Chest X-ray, PA view. Patient: 56 years old, sex F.
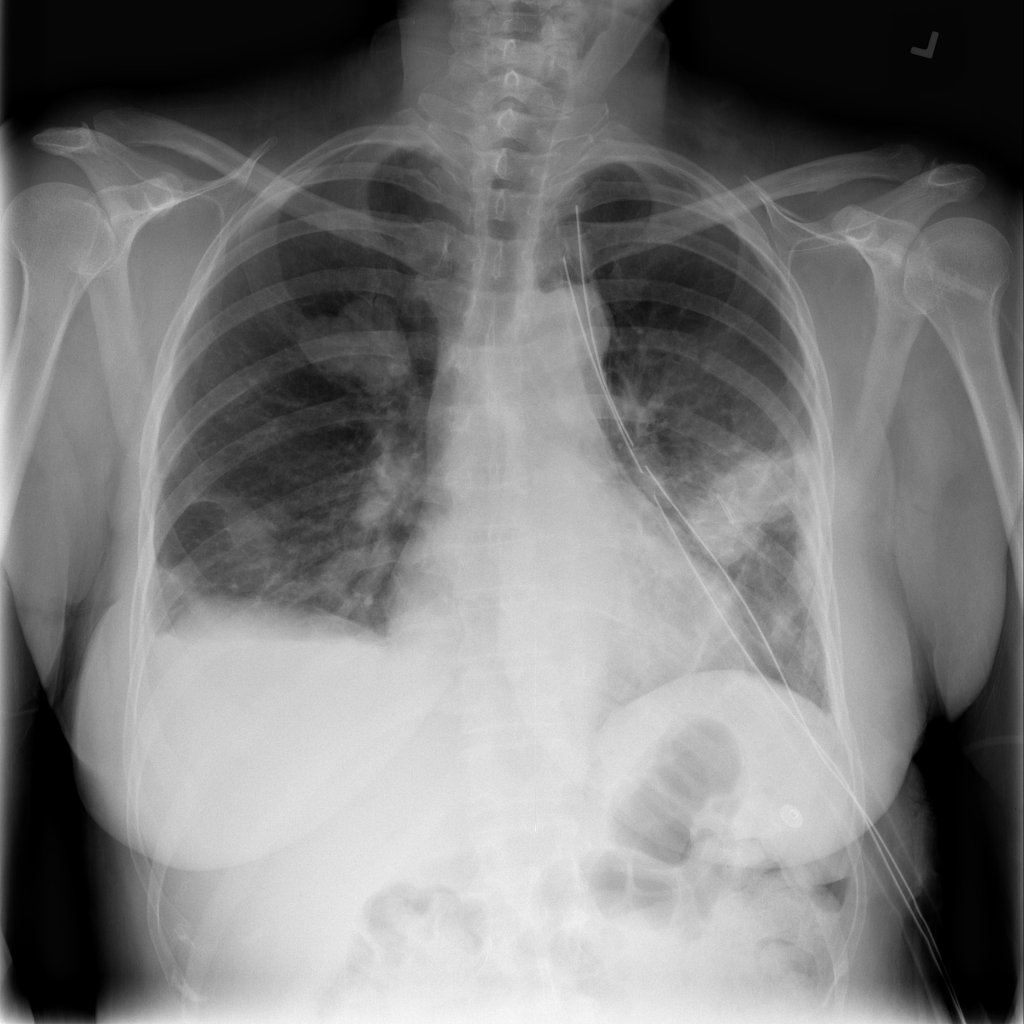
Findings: Effusion